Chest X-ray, AP view. Patient: 66 years old, sex F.
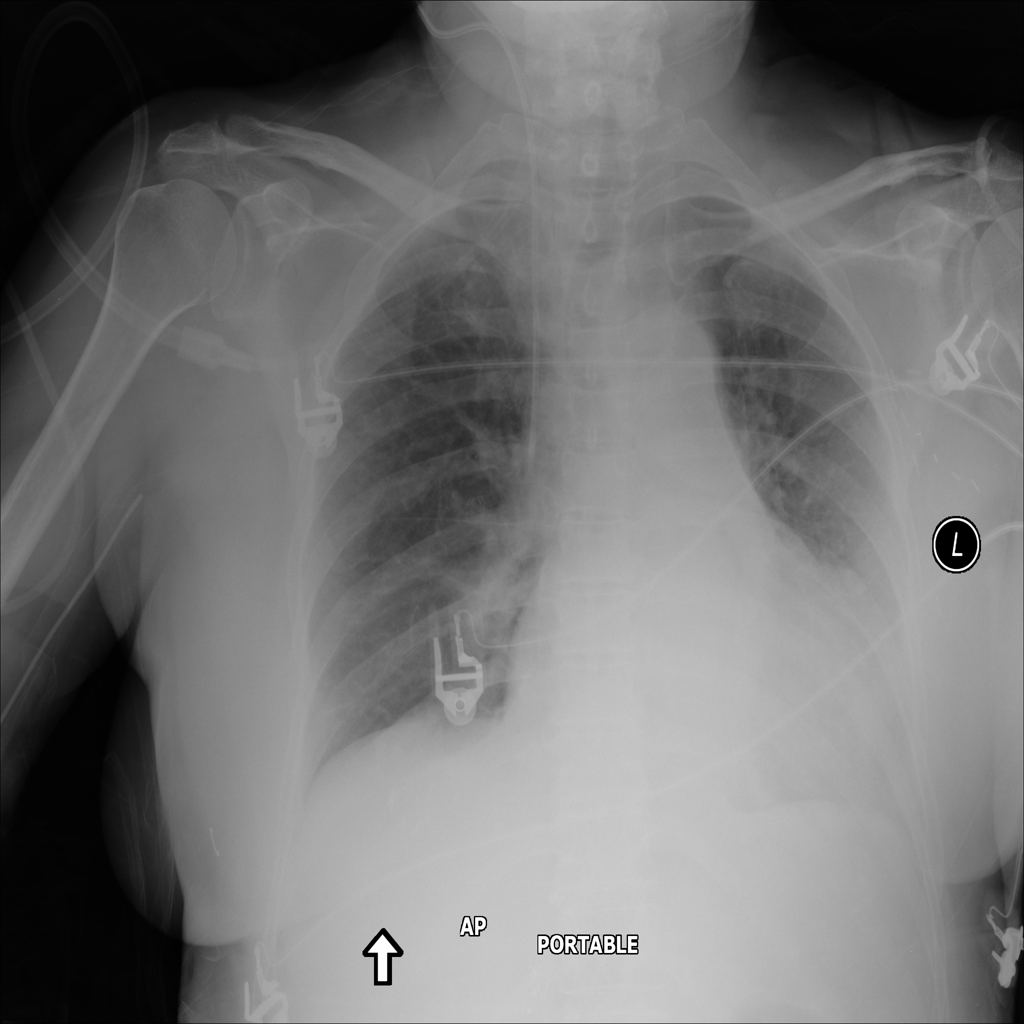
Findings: Atelectasis